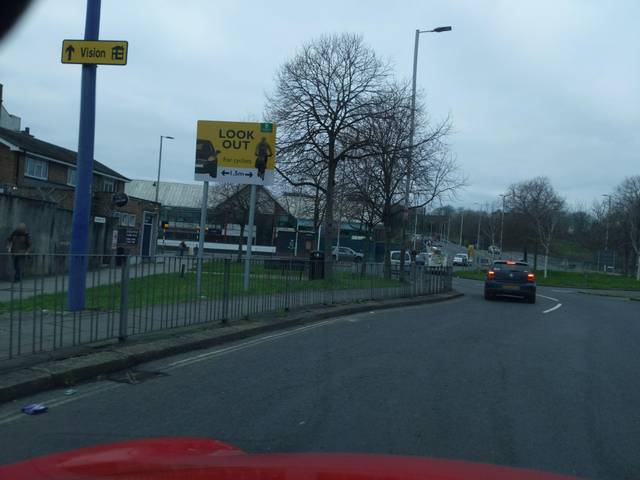
Region: United Kingdom
Coordinates: 50.369, -4.162